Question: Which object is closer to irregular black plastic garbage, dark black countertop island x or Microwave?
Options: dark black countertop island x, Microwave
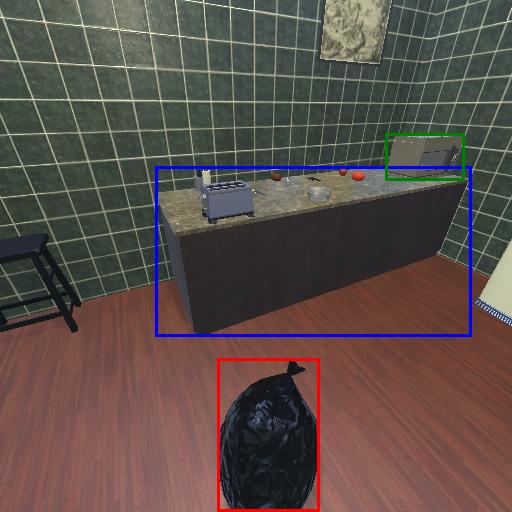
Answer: dark black countertop island x